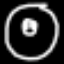
Label: donut